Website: crate-barrel
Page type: payment
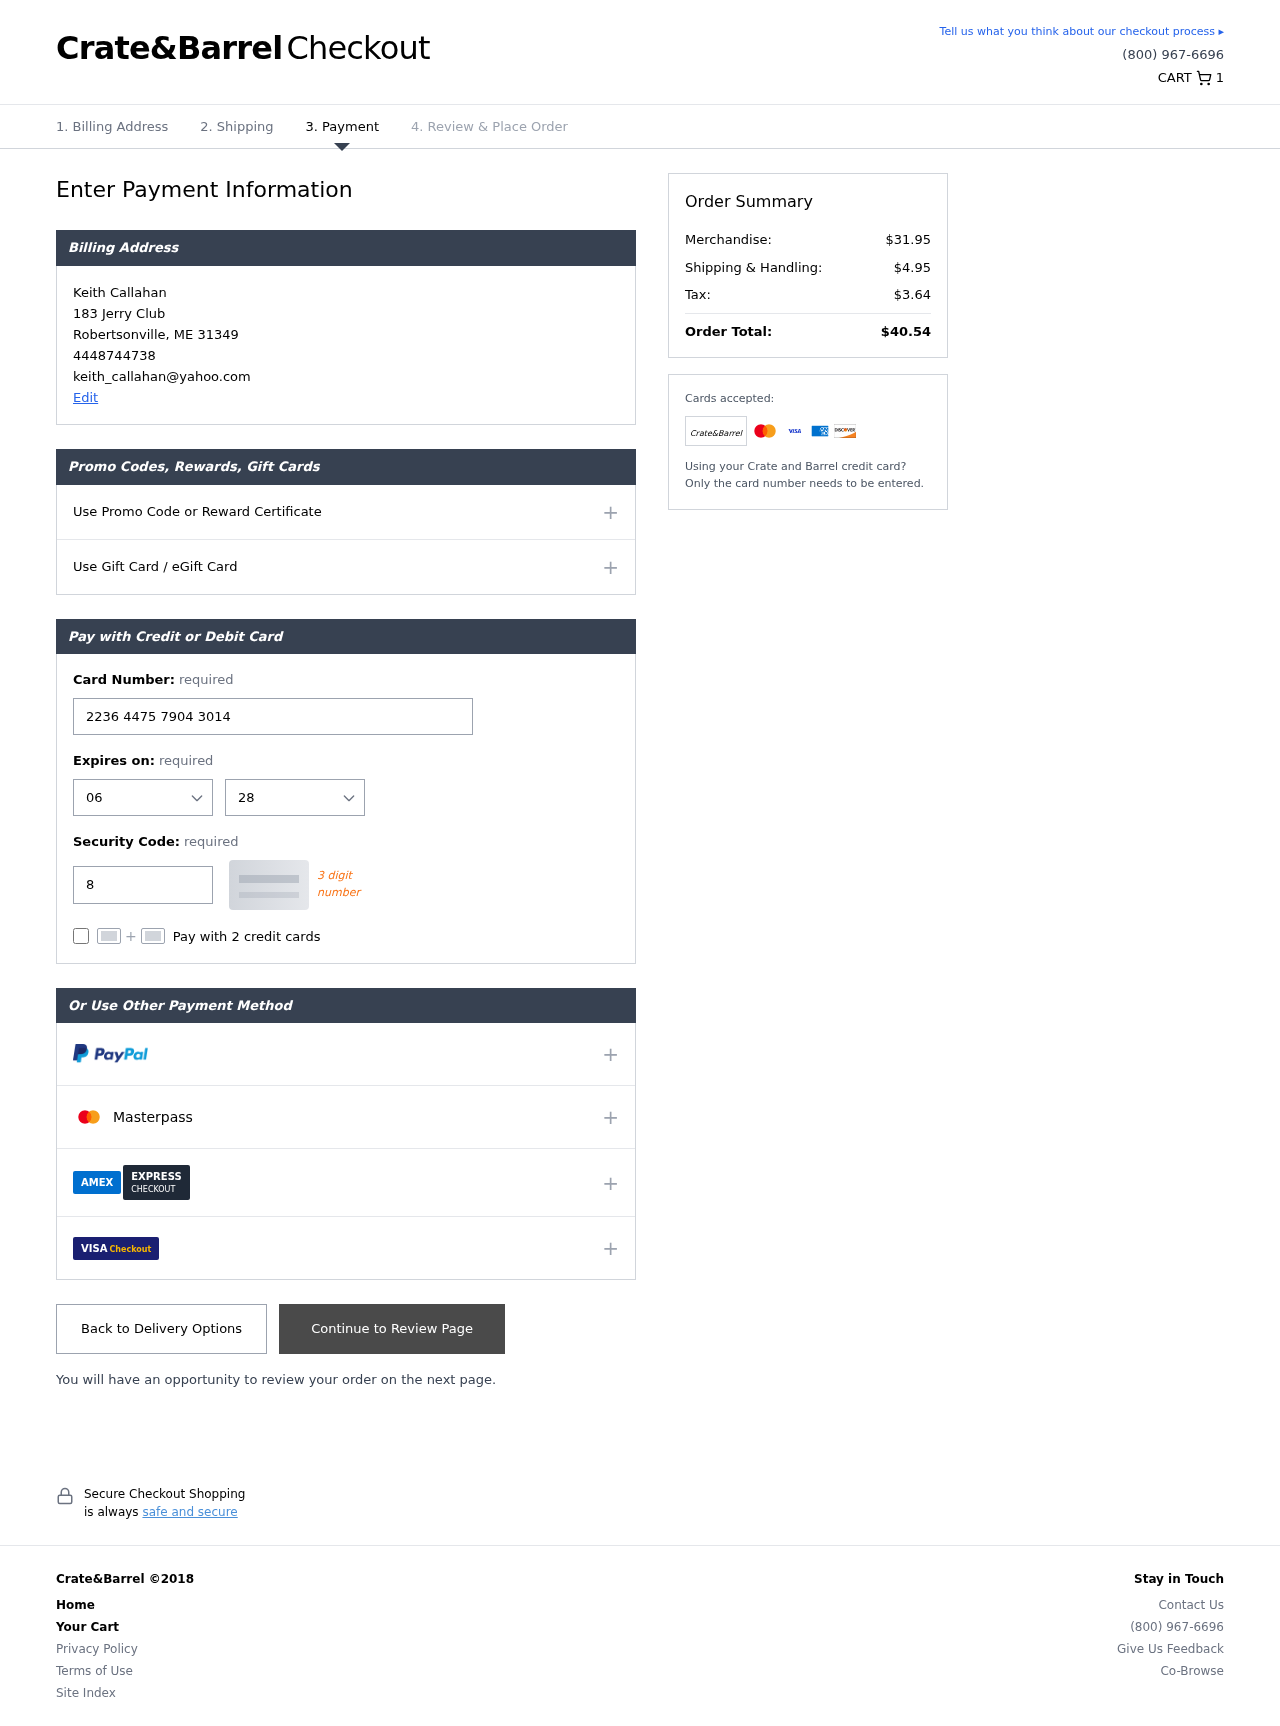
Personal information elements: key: PII_CARD_CVV
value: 837
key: PII_CARD_EXPIRY_MONTH
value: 06
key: PII_CARD_EXPIRY_YEAR
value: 28
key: PII_CARD_NUMBER
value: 2236 4475 7904 3014
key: PII_CITY
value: Robertsonville
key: PII_EMAIL
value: keith_callahan@yahoo.com
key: PII_FULLNAME
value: Keith Callahan
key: PII_PHONE
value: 4448744738
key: PII_POSTCODE
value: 31349
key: PII_STATE_ABBR
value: ME
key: PII_STREET
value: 183 Jerry Club
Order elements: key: ORDER_NUM_ITEMS
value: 1
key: ORDER_SUBTOTAL
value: $31.95
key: ORDER_SHIPPING_COST
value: $4.95
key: ORDER_TAX
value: $3.64
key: ORDER_TOTAL
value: $40.54